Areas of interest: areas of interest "Commercial service"
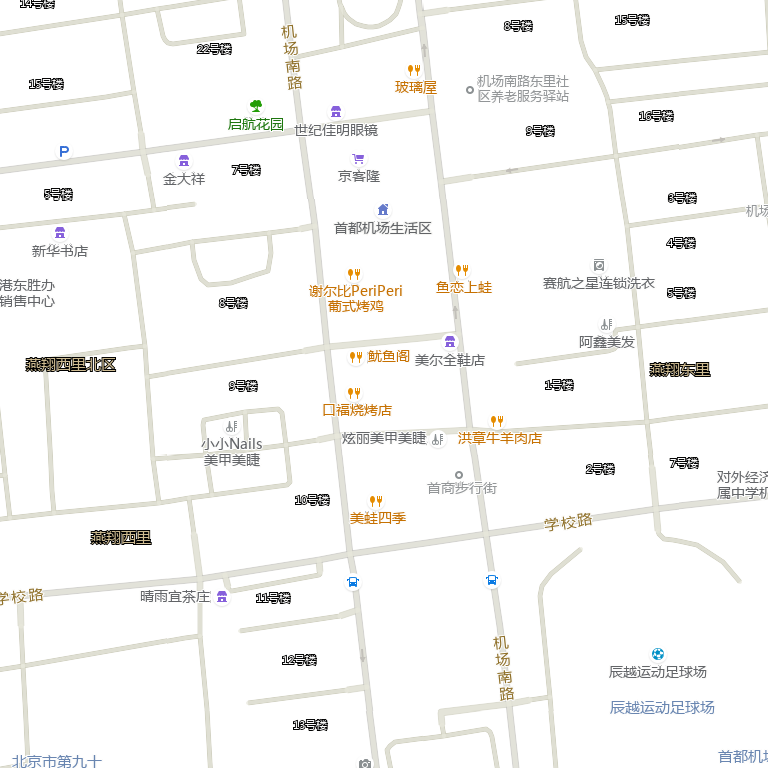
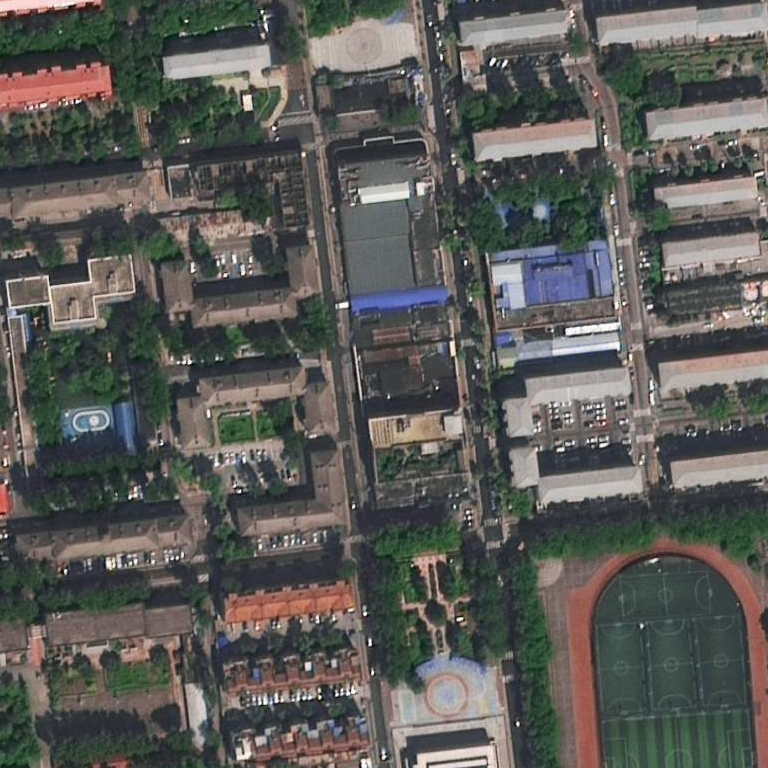